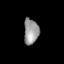
Tissue: lung
Cell type: Epithelial cells
Senescence score: 0.2211
Nuclear area (px): 372
Mean DAPI intensity: 151.387